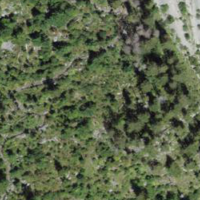
EUNIS habitat code: 23
Species observed at this site:
Corvus corax
Podisma pedestris